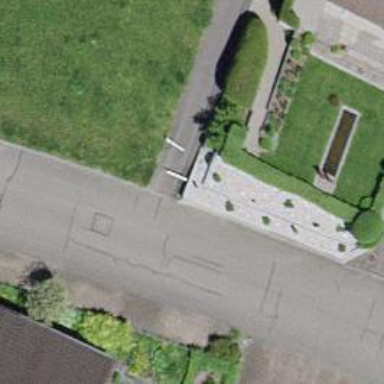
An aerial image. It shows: Kissing gate.